Field crop: tomato
Growth stage: 2
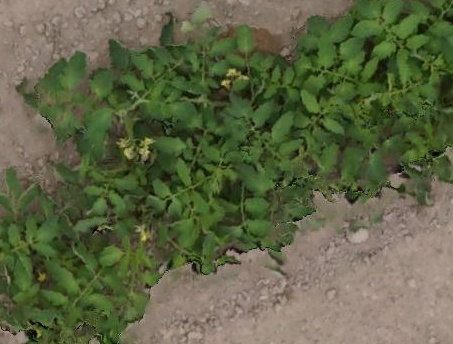
Species: tomato